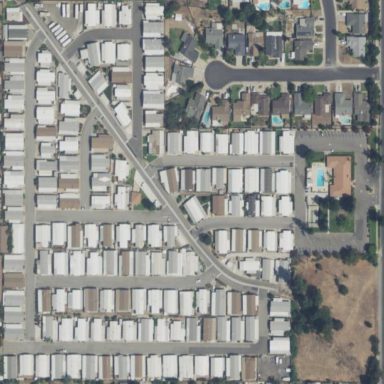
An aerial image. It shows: Residential area known as trailer park.